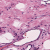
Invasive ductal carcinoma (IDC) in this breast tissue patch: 0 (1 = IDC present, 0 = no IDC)